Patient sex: F
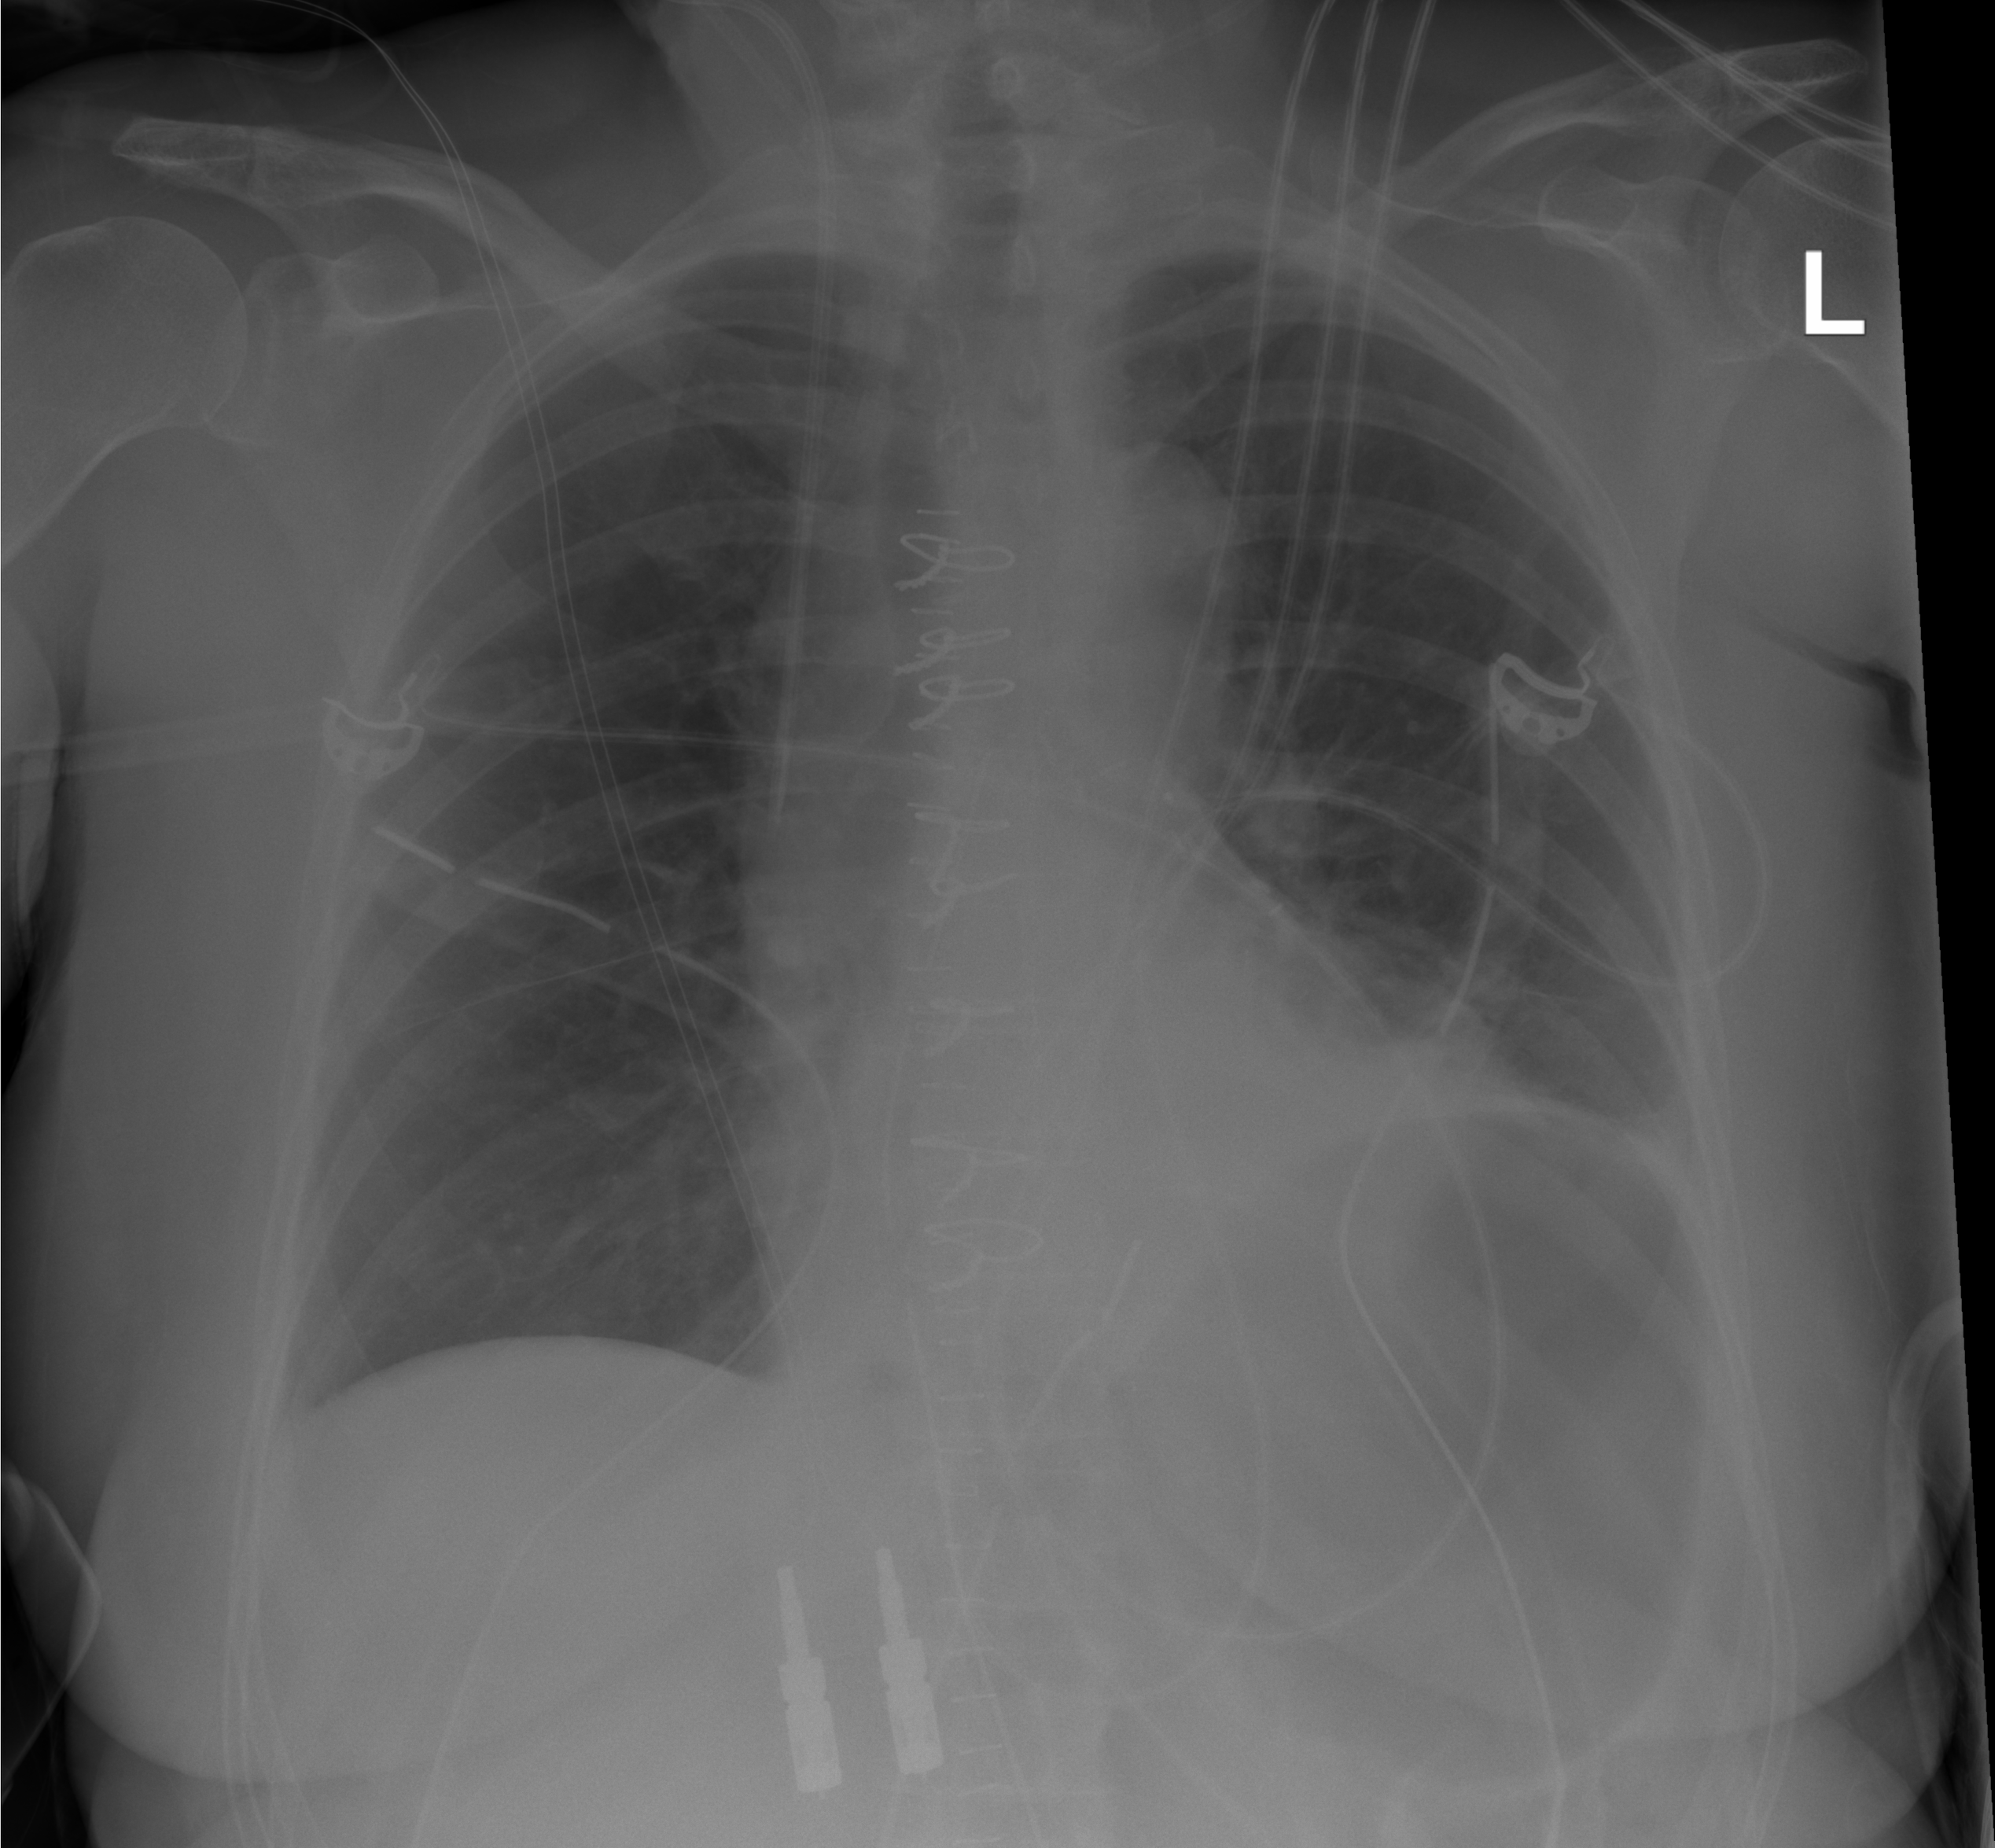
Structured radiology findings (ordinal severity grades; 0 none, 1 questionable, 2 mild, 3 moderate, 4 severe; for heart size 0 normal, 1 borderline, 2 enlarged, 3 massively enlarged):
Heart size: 0
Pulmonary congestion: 0
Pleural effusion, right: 0
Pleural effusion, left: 0
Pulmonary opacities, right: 0
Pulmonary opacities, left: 0
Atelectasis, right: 0
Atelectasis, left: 1